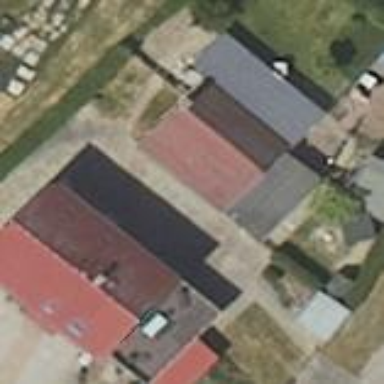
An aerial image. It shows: Detached building with gabled roof.